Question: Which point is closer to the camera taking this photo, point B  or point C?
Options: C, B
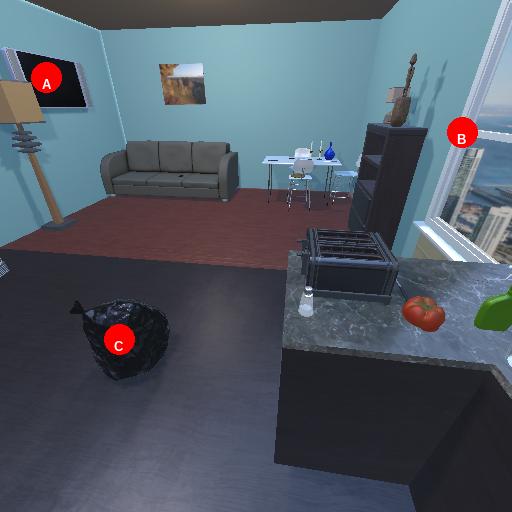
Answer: C